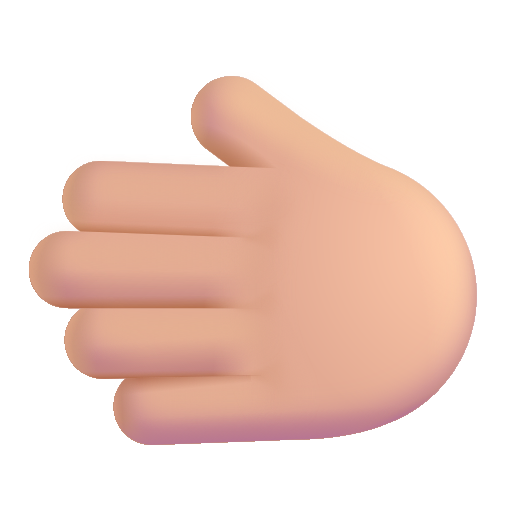
leftwards hand color  light